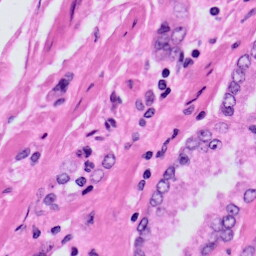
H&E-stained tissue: Prostate